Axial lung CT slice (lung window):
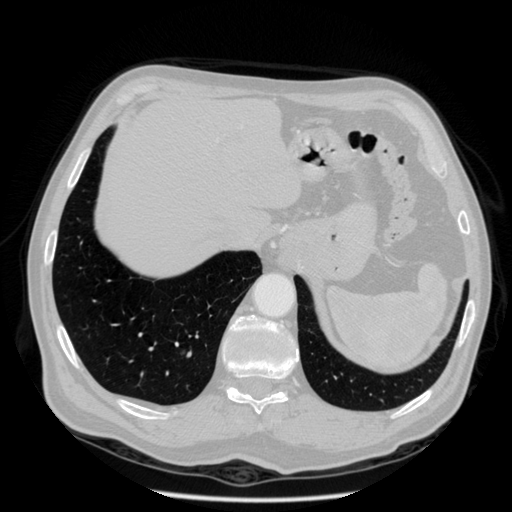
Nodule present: no